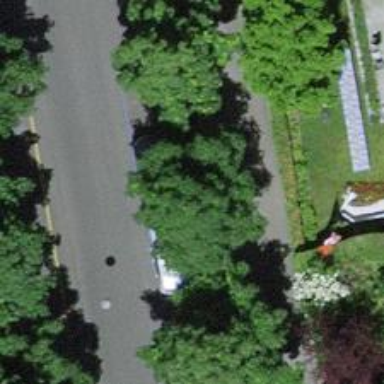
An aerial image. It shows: Avenue of trees.